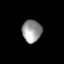
Tissue: lung
Cell type: Endothelial cells
Senescence score: 0.5427
Nuclear area (px): 430
Mean DAPI intensity: 150.623